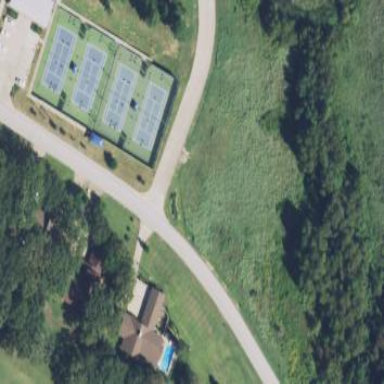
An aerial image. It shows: Sports centre with focus on tennis.